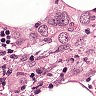
Metastatic tissue present: yes